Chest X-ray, AP view. Patient: 2 years old, sex M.
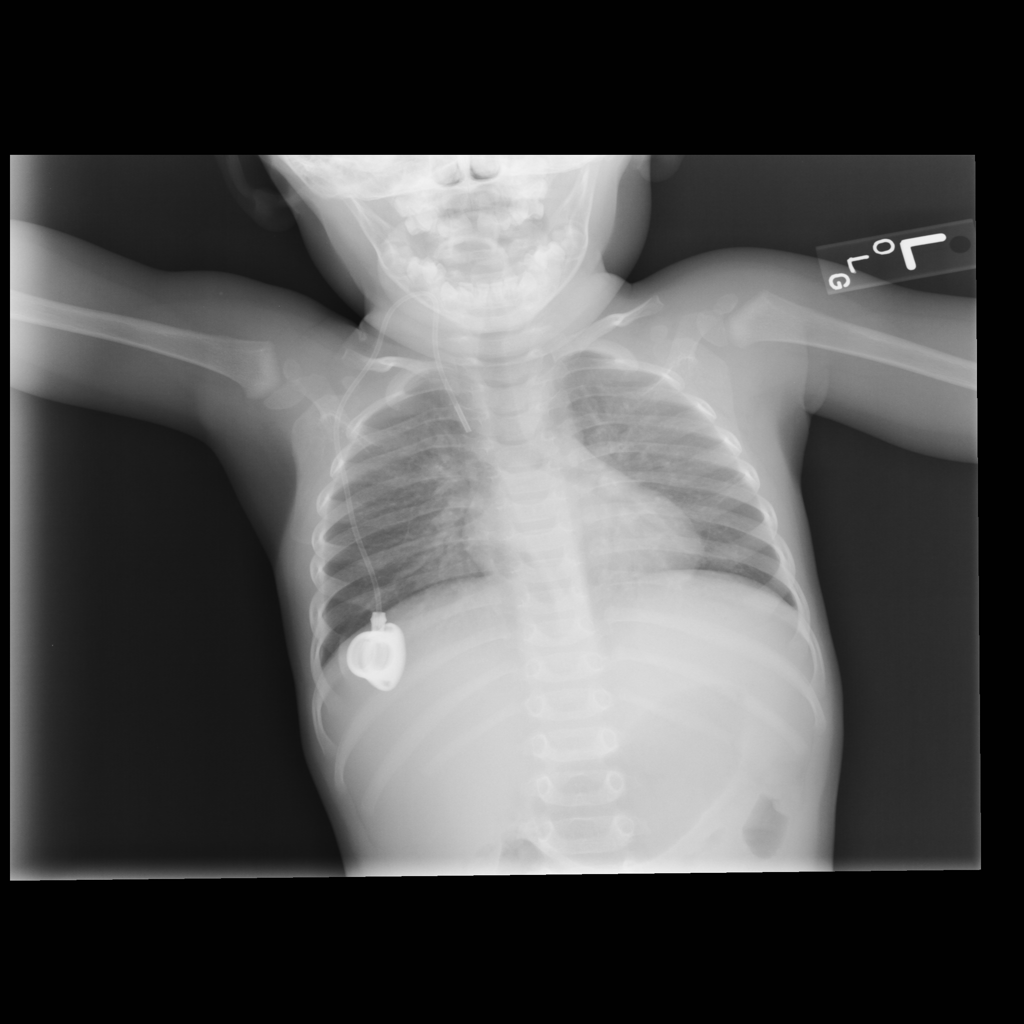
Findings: No Finding